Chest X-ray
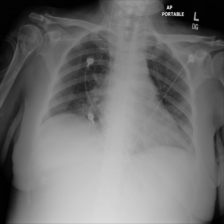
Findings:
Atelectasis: positive
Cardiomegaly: negative
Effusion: negative
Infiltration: negative
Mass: negative
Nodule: negative
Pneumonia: negative
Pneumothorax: negative
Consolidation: positive
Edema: negative
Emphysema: negative
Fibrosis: negative
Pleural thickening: negative
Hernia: negative